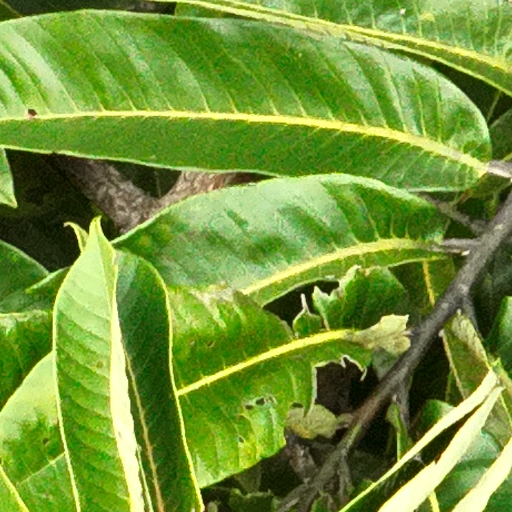
Species: Virola surinamensis
GBIF accepted scientific name: Virola surinamensis
Crown area (m\u00b2): 110.818